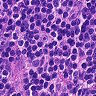
Metastatic tissue present: no